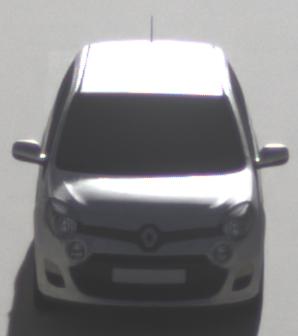
Make: Renault
Model: Twingo 1.2 LEV 16V 75
Detailed model: Twingo (II)
Model produced from: 2012/01
Model produced until: 2014/07
Doors: 3
Color: white
Road condition: dry road
Daytime: morning or afternoon
Contrast: high contrast